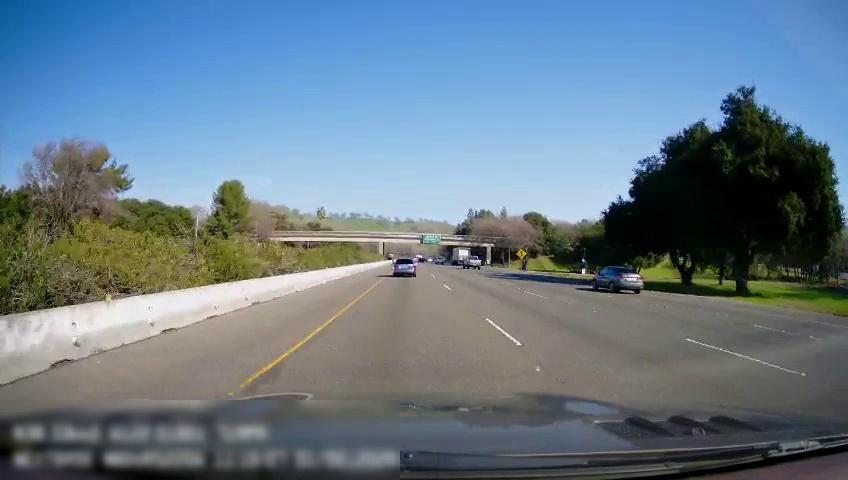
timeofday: Day
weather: Sunny
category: Drivable Space
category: Vehicles | Truck
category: Vehicles | Truck
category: Vehicles | Car
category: Vehicles | SUV
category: Lanes | Current Lane
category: Lanes | Current Lane
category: Lanes | Alternate Lane
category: Lanes | Alternate Lane
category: Lanes | Alternate Lane
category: Traffic | Signs
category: Traffic | Signs